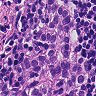
Metastatic tissue present: yes